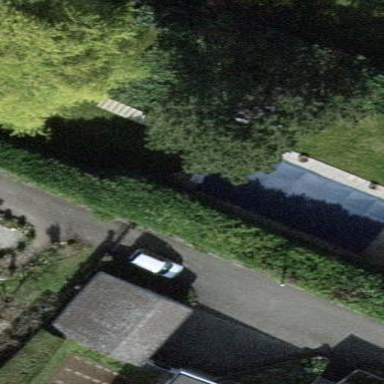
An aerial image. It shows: Swimming pool located in leisure land.